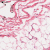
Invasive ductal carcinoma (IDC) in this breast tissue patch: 0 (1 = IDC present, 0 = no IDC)